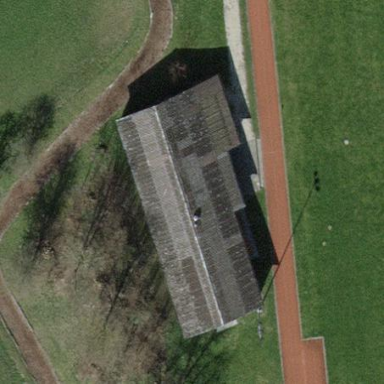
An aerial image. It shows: Sports centre building.